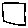
Label: square